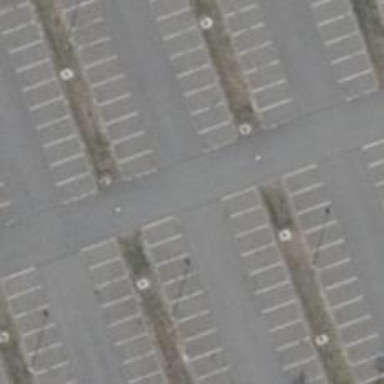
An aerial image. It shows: Asphalt parking aisle off service road.